Question: Maybe I've been staring at this problem for too long, maybe there isn't an answer; either way I'm here now.
I'm trying to permit a set of possible combinations in an XSD, but I can't seem to find an approach that doesn't result in ambiguity.
'''
foo+ ( bar baz* | bar? baz+ qux* )
'''
- 'foo'- 'bar''baz'- 'baz''bar''qux'- 'qux''baz'
Ambiguity arises given 'foo bar baz'.
'''
<xs:element name="parent">
<xs:complexType>
<xs:sequence>
<xs:element name="foo" minOccurs="1" maxOccurs="unbounded" />
<xs:choice>
<xs:sequence>
<xs:element name="bar" minOccurs="1" maxOccurs="1" />
<xs:element name="baz" minOccurs="0" maxOccurs="unbounded" />
</xs:sequence>
<xs:sequence>
<xs:element name="bar" minOccurs="0" maxOccurs="1" />
<xs:element name="baz" minOccurs="1" maxOccurs="unbounded" />
<xs:element name="qux" minOccurs="0" maxOccurs="unbounded" />
</xs:sequence>
</xs:choice>
</xs:sequence>
</xs:complexType>
</xs:element>
'''

---
Now, I'm beginning to realize that perhaps this is simply a constraint of the XSD content model. The reason for ambiguity is obvious; the solution not so.
Can anyone see a means with which I can permit this; by re-ordering the elements, through use of some schema design pattern to alleviate ambiguous scenarios like this?
The condition dependency of 'bar' and 'baz' is clearly the problem, but I can't think of any other way to do this.
Thanks so much in advance folks.
---
Currently reading "<URL>" in an attempt to find a loop-hole. Any other suggested reading welcome.
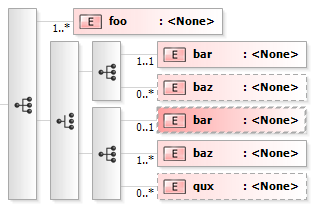
Answer: IIRC there is a theorem in computer science that says every ambiguous grammar can be rewritten as an unambiguous grammar, so start with the hypothesis that it's possible. However, the unambiguous grammar can sometimes be hideously complex.
I think a good approach to handling this is to draw the "railroad diagram" of the grammar, that is, the finite state machine with its transitions. Then when you find a state in this machine that has two transitions labelled with the same symbol, you need to construct a new state that accepts both those transitions, and so on. In the CS literature this algorithm is called "determinization".
Another approach which is perhaps easier to explain without a whiteboard is to start by factoring out what is common between the two branches of your choice. When you hit the first element in the content, it has to be either a bar or a baz. So write two choices, one starting with bar and one with baz.
As far as I can see, your content model is euiqvalent to the unambiguous model
'''
(bar, (baz+, qux*)?) | (baz+, qux*)
'''
but I would check that carefully...